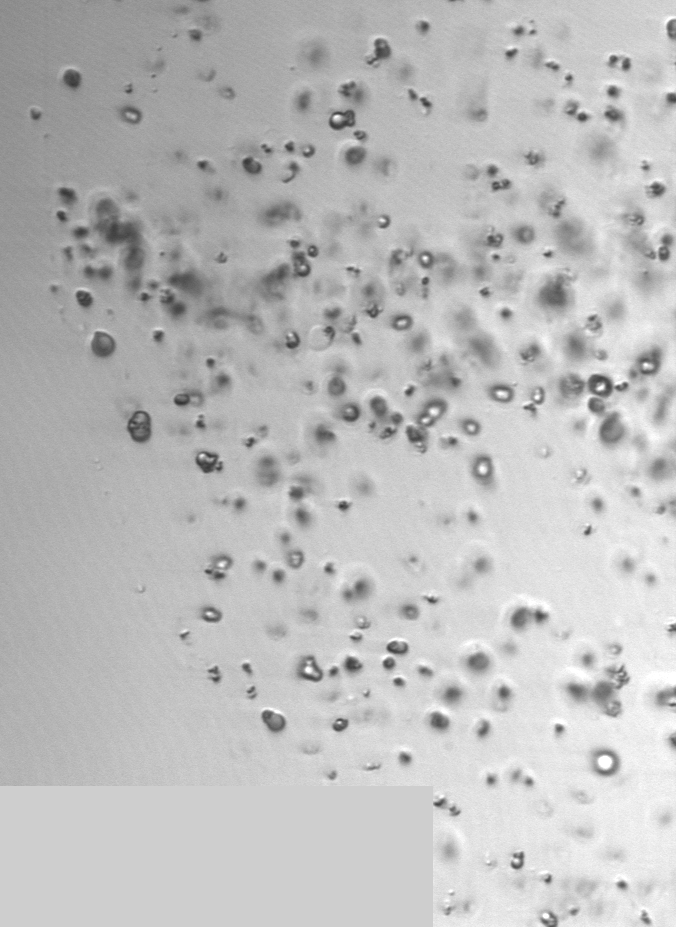
Label: Phaeocystis